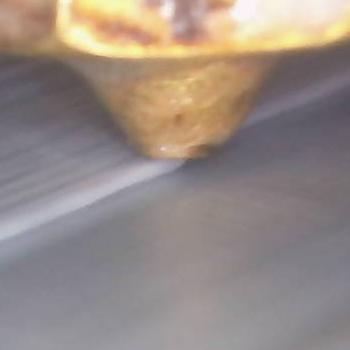
Flow rate: 79%